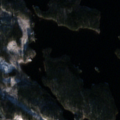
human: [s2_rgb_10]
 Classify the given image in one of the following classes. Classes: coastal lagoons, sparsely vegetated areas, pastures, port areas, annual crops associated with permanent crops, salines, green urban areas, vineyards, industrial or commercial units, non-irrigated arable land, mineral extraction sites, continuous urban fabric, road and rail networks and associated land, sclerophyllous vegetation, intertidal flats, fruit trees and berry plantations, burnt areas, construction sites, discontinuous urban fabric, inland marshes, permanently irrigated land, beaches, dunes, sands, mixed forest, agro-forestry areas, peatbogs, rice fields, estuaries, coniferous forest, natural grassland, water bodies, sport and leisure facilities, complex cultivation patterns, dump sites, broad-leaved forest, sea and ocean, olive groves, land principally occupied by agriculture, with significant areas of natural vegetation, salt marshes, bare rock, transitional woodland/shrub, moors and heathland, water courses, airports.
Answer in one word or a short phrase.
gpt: coniferous forest, mixed forest, water bodies